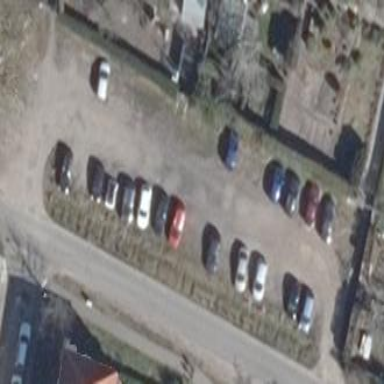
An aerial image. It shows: Parking area with surface.